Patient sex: F
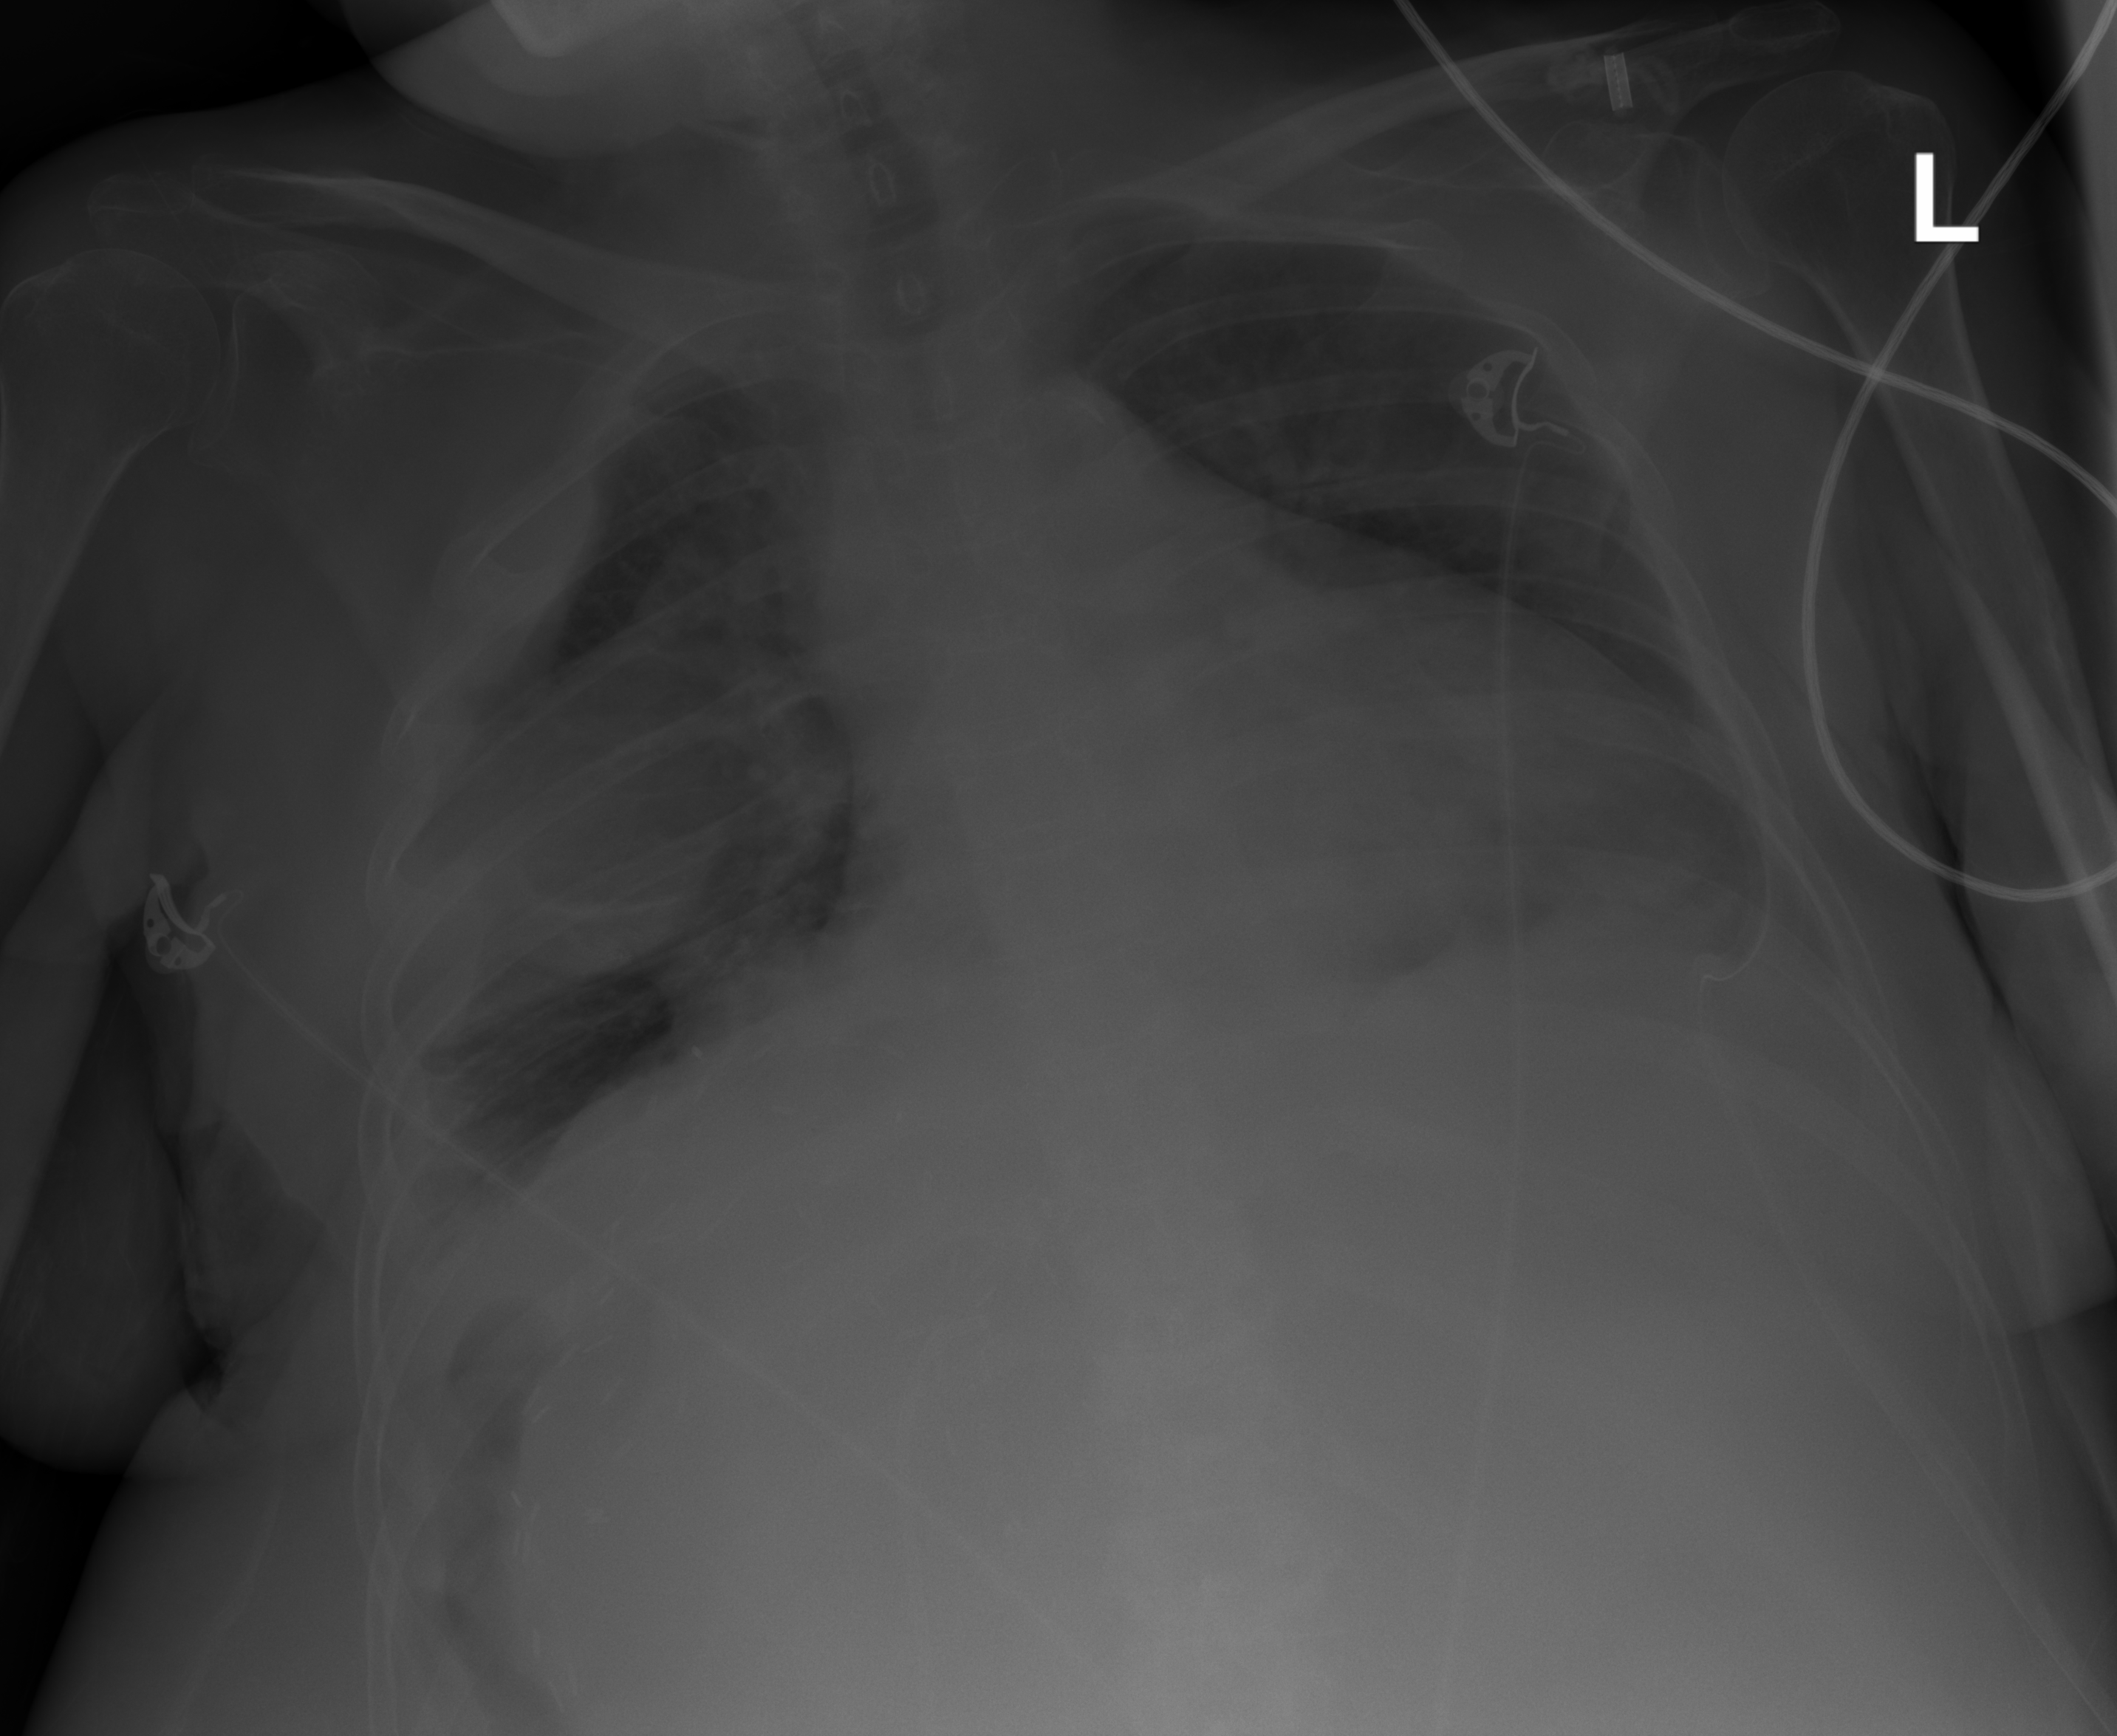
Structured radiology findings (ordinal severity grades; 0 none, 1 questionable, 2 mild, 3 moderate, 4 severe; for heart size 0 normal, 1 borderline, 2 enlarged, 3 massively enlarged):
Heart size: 2
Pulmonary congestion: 2
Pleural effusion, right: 3
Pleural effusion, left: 3
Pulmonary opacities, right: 3
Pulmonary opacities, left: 2
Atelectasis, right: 3
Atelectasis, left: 2